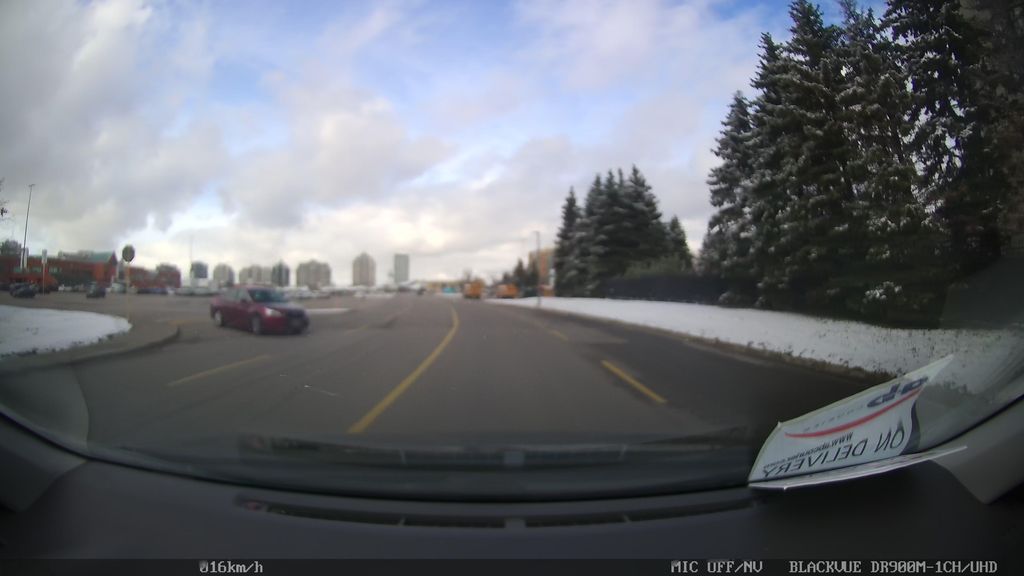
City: toronto